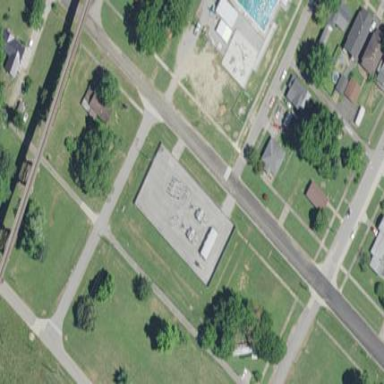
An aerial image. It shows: Substation behind wall.